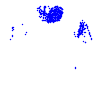
Particle: pion